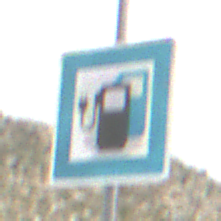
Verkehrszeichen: LadestationFuerElektrofahrzeuge
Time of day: Midday
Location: Outdoor (Nature)
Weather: Overcast
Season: NotSpecified
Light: Natural